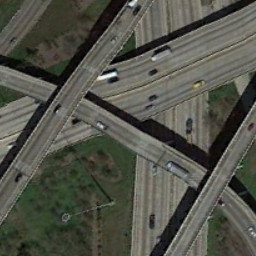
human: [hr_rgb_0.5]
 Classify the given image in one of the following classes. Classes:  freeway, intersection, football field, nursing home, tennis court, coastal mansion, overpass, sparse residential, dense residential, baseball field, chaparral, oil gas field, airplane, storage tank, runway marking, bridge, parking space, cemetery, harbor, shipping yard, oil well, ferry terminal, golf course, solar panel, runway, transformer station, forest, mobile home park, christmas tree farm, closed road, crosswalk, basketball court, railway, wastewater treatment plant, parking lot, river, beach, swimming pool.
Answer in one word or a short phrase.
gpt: overpass